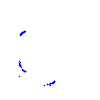
Particle: proton